Field crop: maize
Growth stage: 2
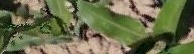
Species: maize